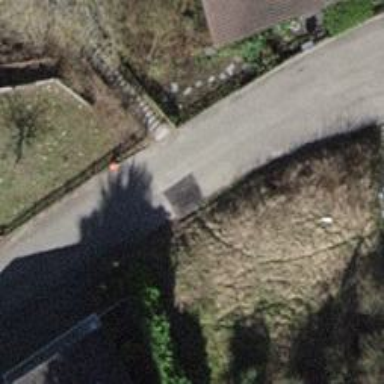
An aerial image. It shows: Road with steps.